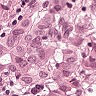
Metastatic tissue present: yes